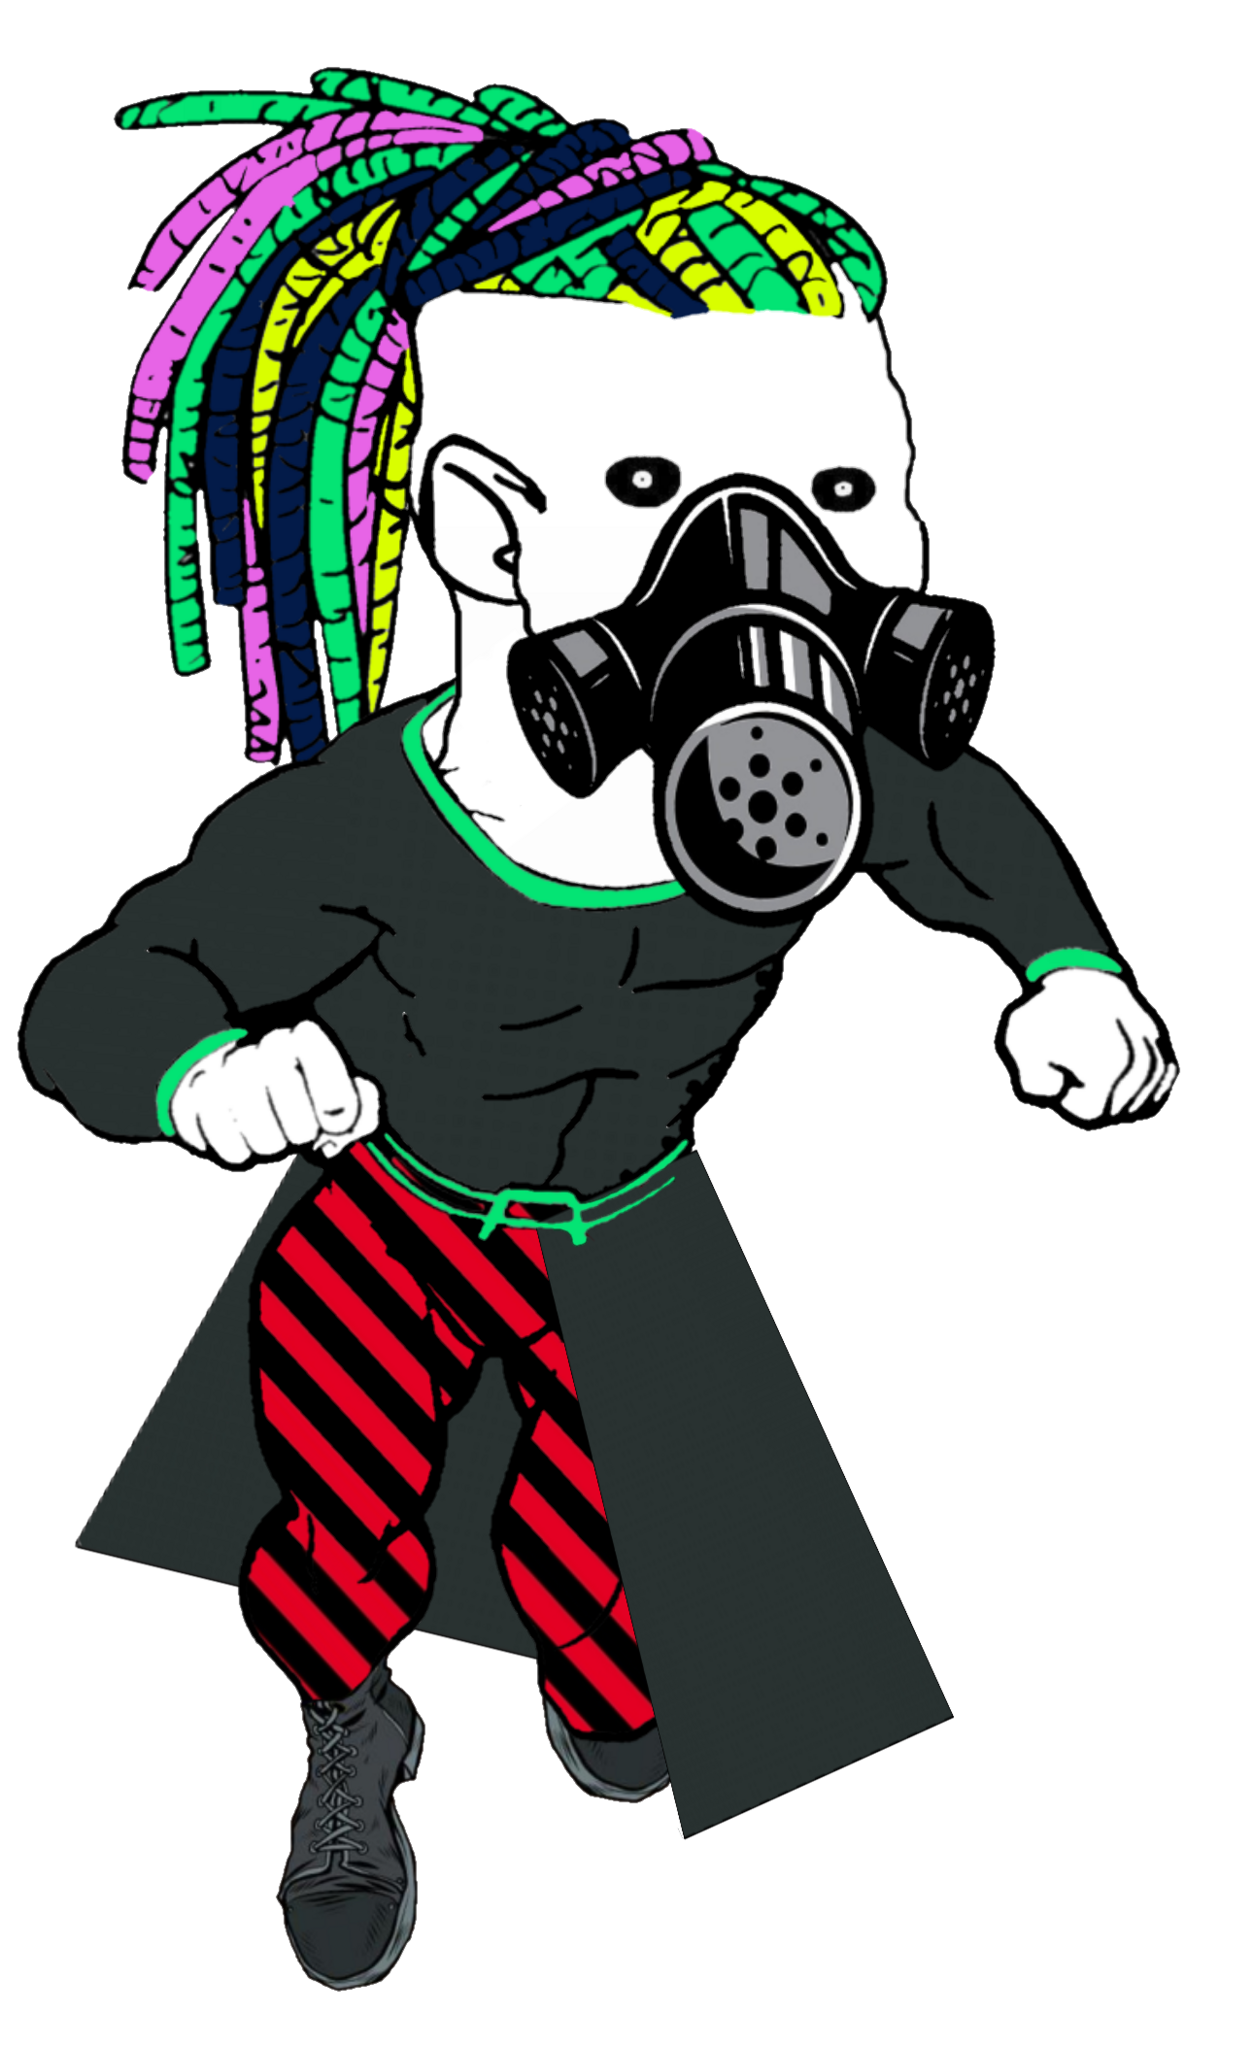
Label: 5_Oomer